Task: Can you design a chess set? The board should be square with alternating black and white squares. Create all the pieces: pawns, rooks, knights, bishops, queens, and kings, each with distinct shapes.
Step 3652:
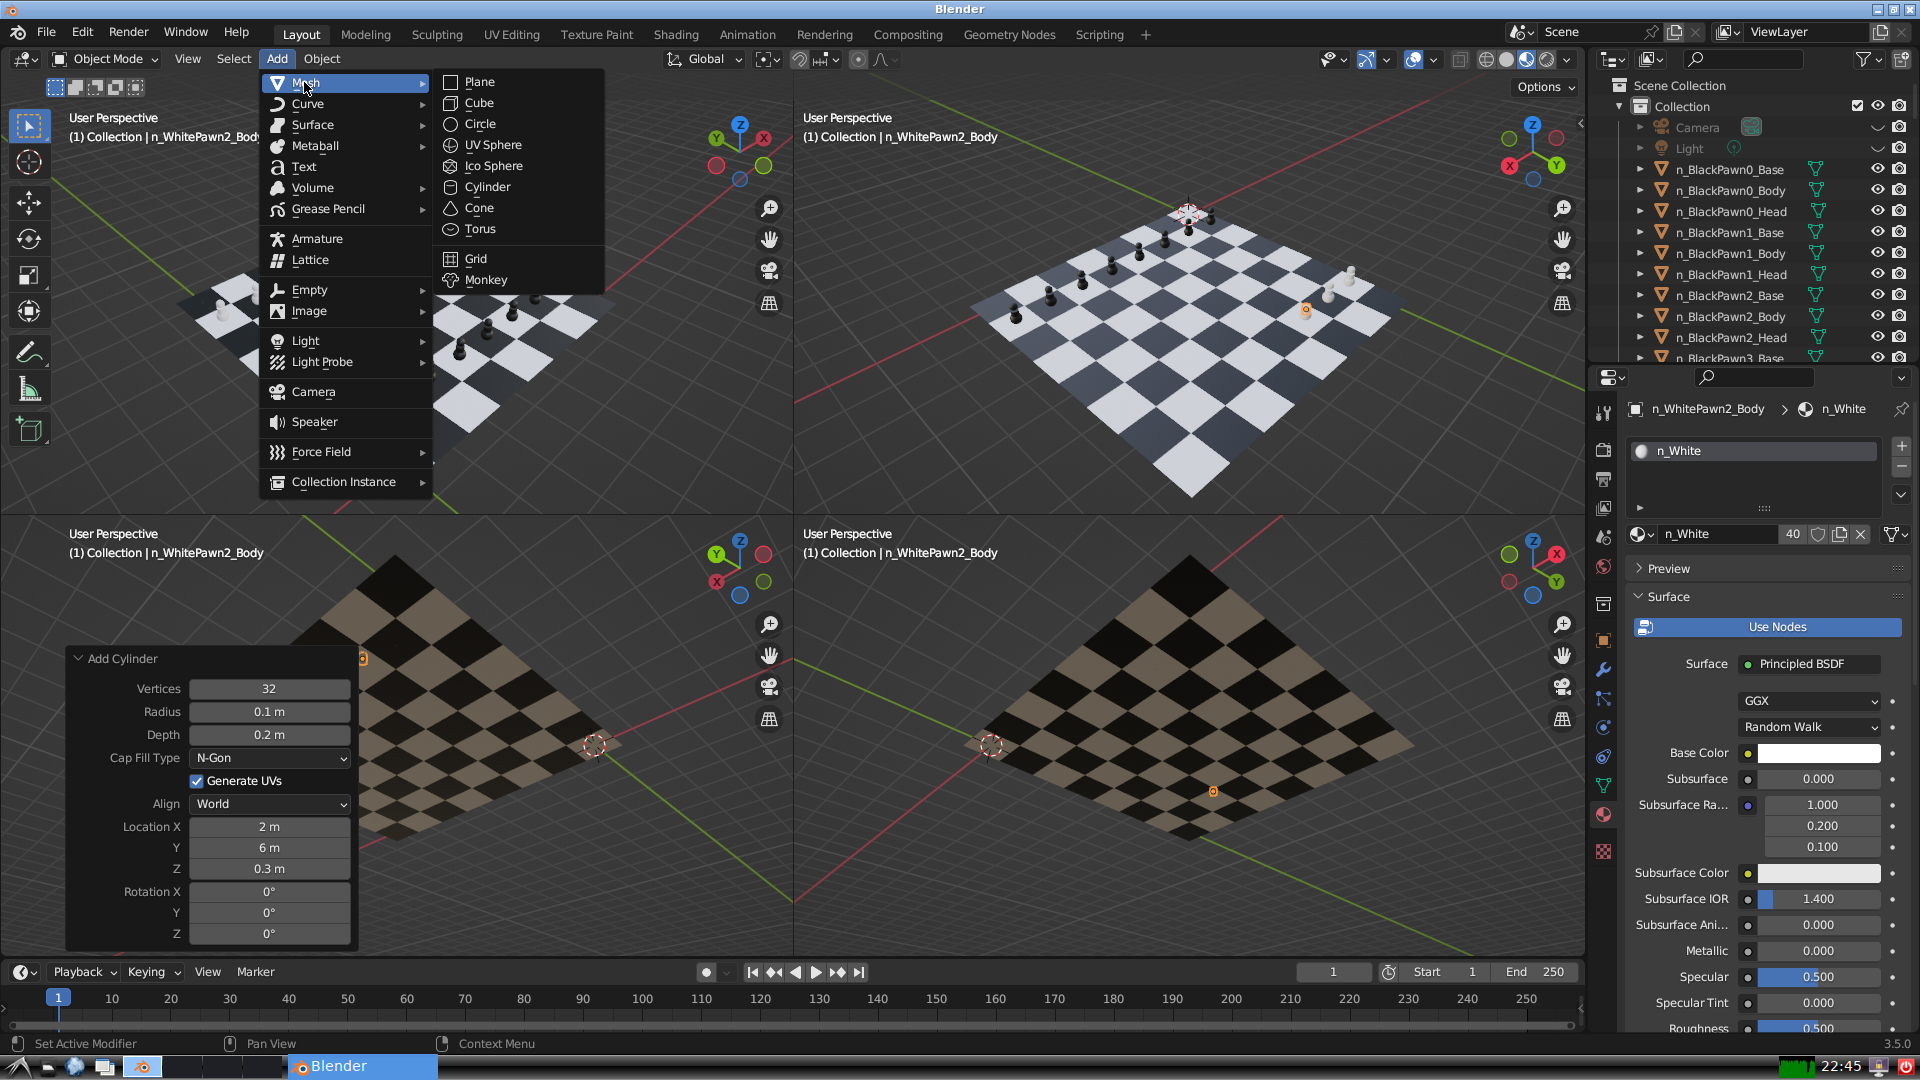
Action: {"mouse_move": [499, 144]}